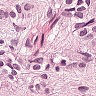
Metastatic tissue present: yes